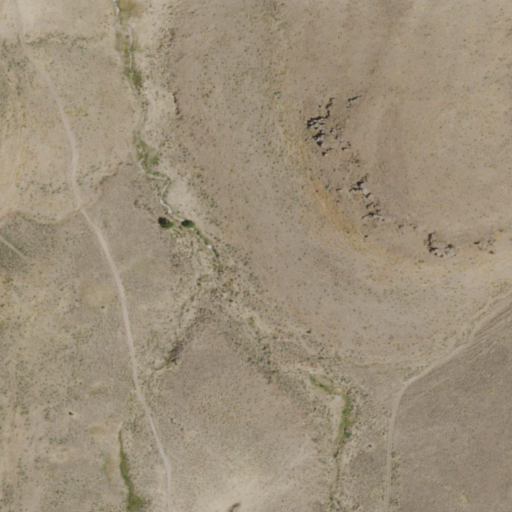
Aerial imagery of valley in Nevada named East Fork Rattlesnake Canyon containing grassland and shrub